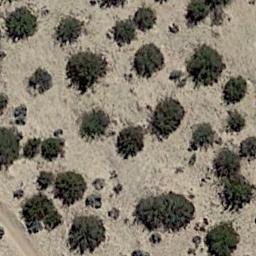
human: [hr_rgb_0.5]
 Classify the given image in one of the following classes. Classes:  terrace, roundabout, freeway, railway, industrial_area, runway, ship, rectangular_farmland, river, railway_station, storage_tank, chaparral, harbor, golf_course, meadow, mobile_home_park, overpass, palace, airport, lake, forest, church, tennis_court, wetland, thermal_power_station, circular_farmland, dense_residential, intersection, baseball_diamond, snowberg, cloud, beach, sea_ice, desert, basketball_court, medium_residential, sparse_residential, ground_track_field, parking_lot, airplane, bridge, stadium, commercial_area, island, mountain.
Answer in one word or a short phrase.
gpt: chaparral